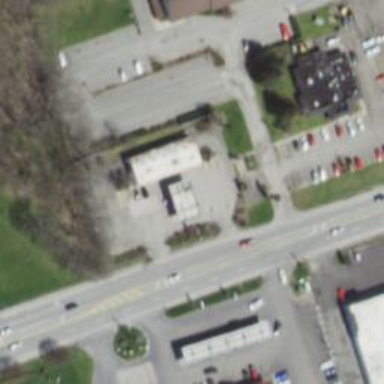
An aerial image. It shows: Convenience shop.